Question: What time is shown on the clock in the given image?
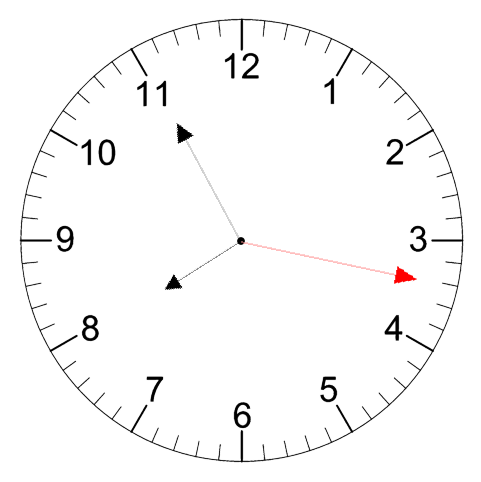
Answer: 07:55:17